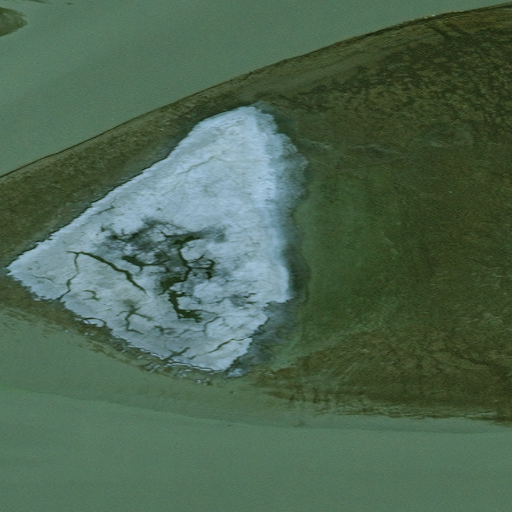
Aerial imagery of island in Alaska named King Salmon Island containing only unknown